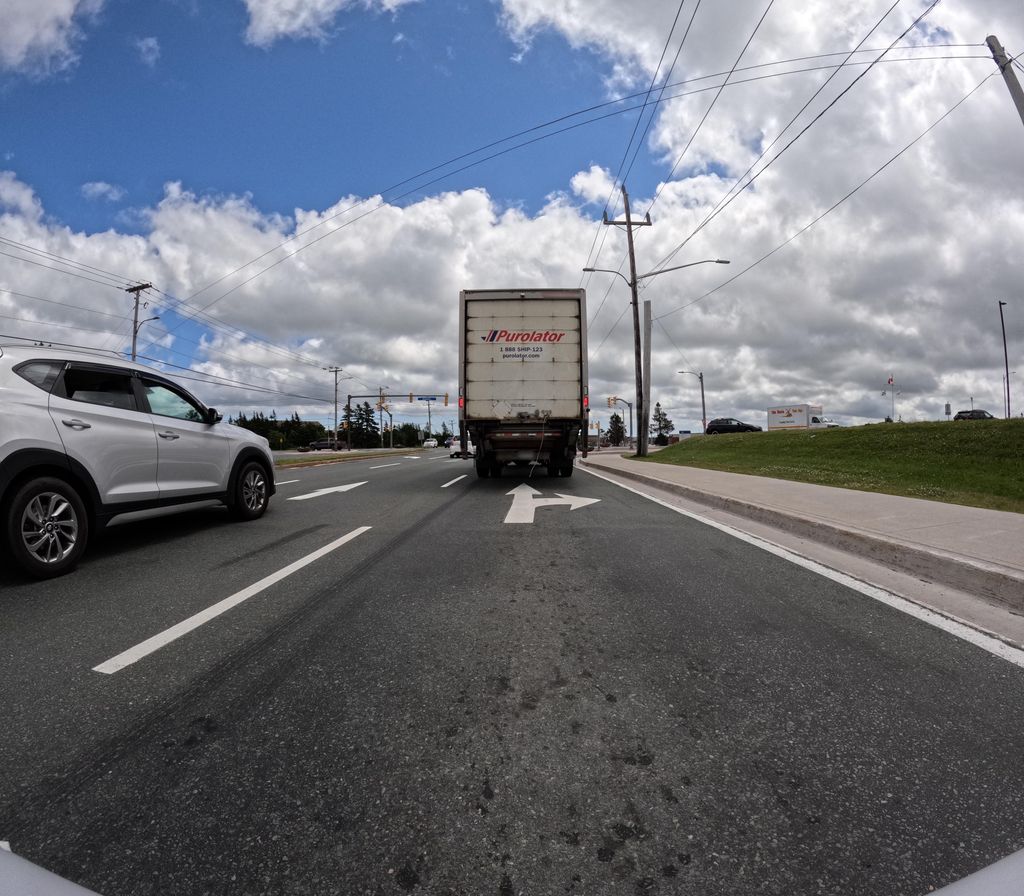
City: st_johns